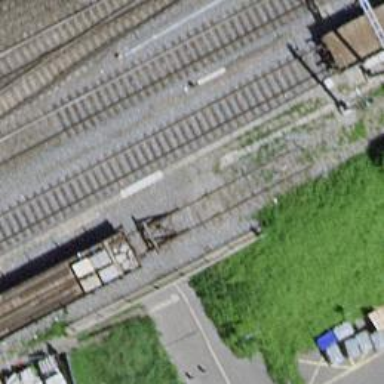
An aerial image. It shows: Railway buffer stop.